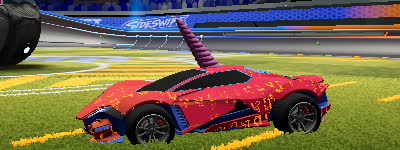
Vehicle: werewolf